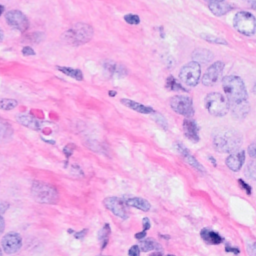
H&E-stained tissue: Breast